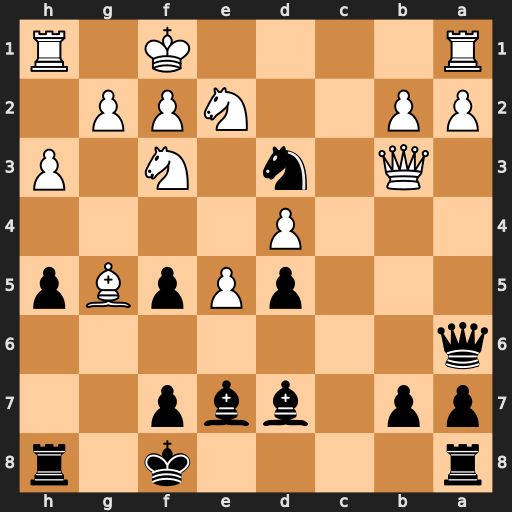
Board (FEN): r4k1r/pp1bbp2/q7/3pPpBp/3P4/1Q1n1N1P/PP2NPP1/R4K1R
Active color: b
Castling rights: -
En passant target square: -
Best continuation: Bxg5 Nxg5 Nf4